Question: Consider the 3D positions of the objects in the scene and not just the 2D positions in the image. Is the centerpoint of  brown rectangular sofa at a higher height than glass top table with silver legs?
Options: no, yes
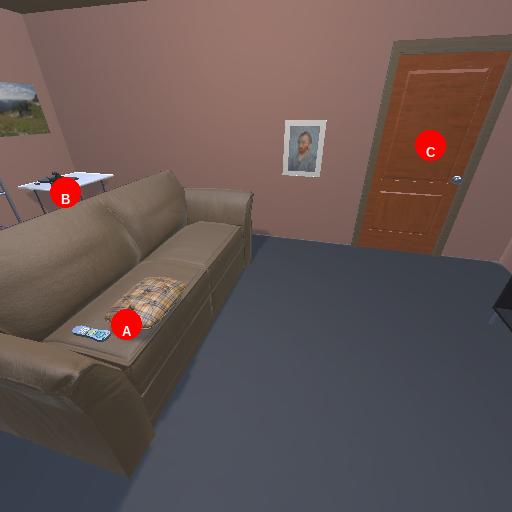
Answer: no